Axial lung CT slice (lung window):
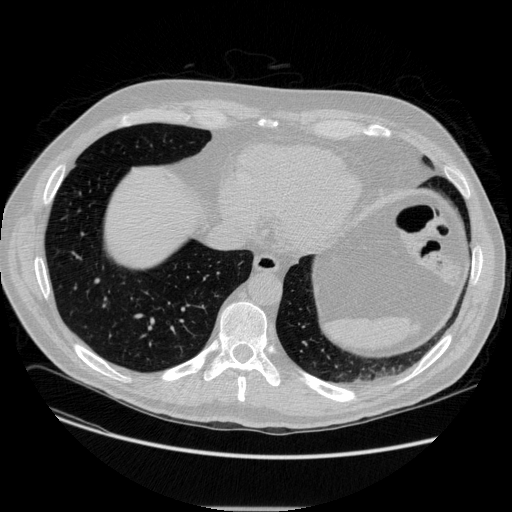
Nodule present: no